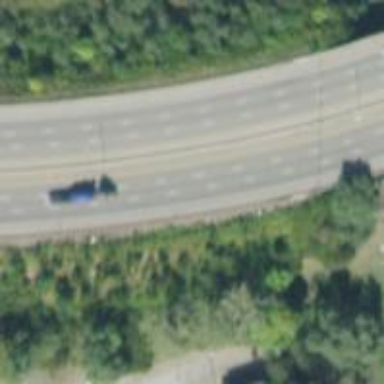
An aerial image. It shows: Motorway with embankment.